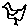
Label: bird